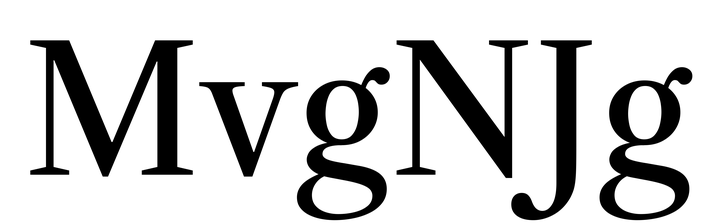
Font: LibreCaslonText_Regular